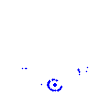
Particle: proton